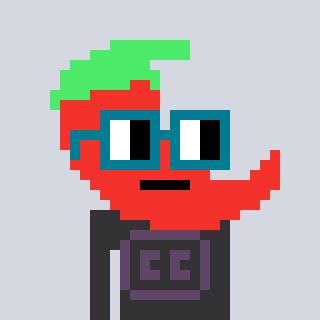
a pixel art character with square dark green glasses, a chilli-shaped head and a grayscale-colored body on a cool background